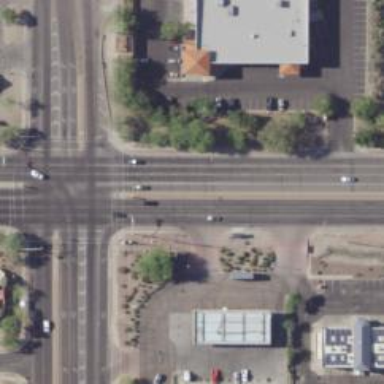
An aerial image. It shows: Unmarked crossing on the road.